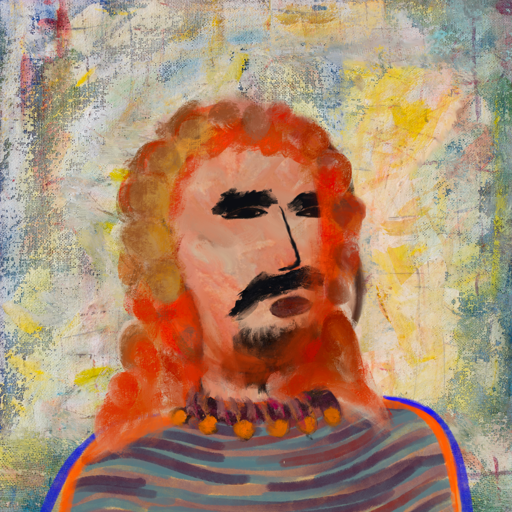
Background: Irani, Head And Neck Side: Roy_Bahadur, Face Side: Mosgoul, Bust: Experience, Hair Side: Rupkatha, Head Accessory: Blank, Second Necklace: Blank, Necklace: Doll, Baby: Blank